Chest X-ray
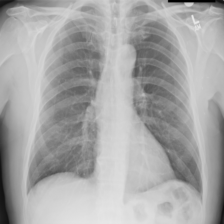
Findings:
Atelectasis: negative
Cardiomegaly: negative
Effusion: negative
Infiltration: negative
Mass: negative
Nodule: negative
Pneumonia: negative
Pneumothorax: negative
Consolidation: negative
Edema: negative
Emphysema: negative
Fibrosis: negative
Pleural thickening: negative
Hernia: negative